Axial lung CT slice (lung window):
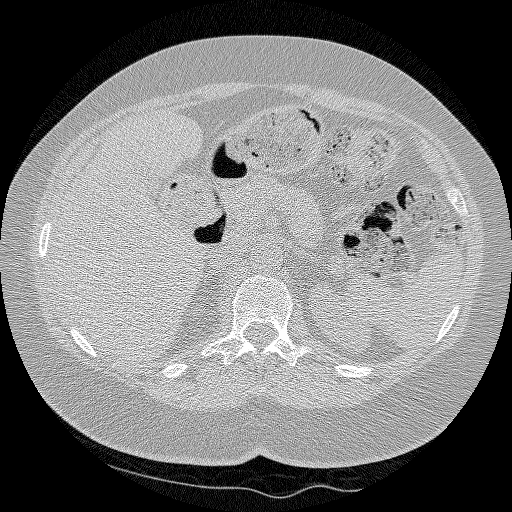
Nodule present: no